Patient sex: F
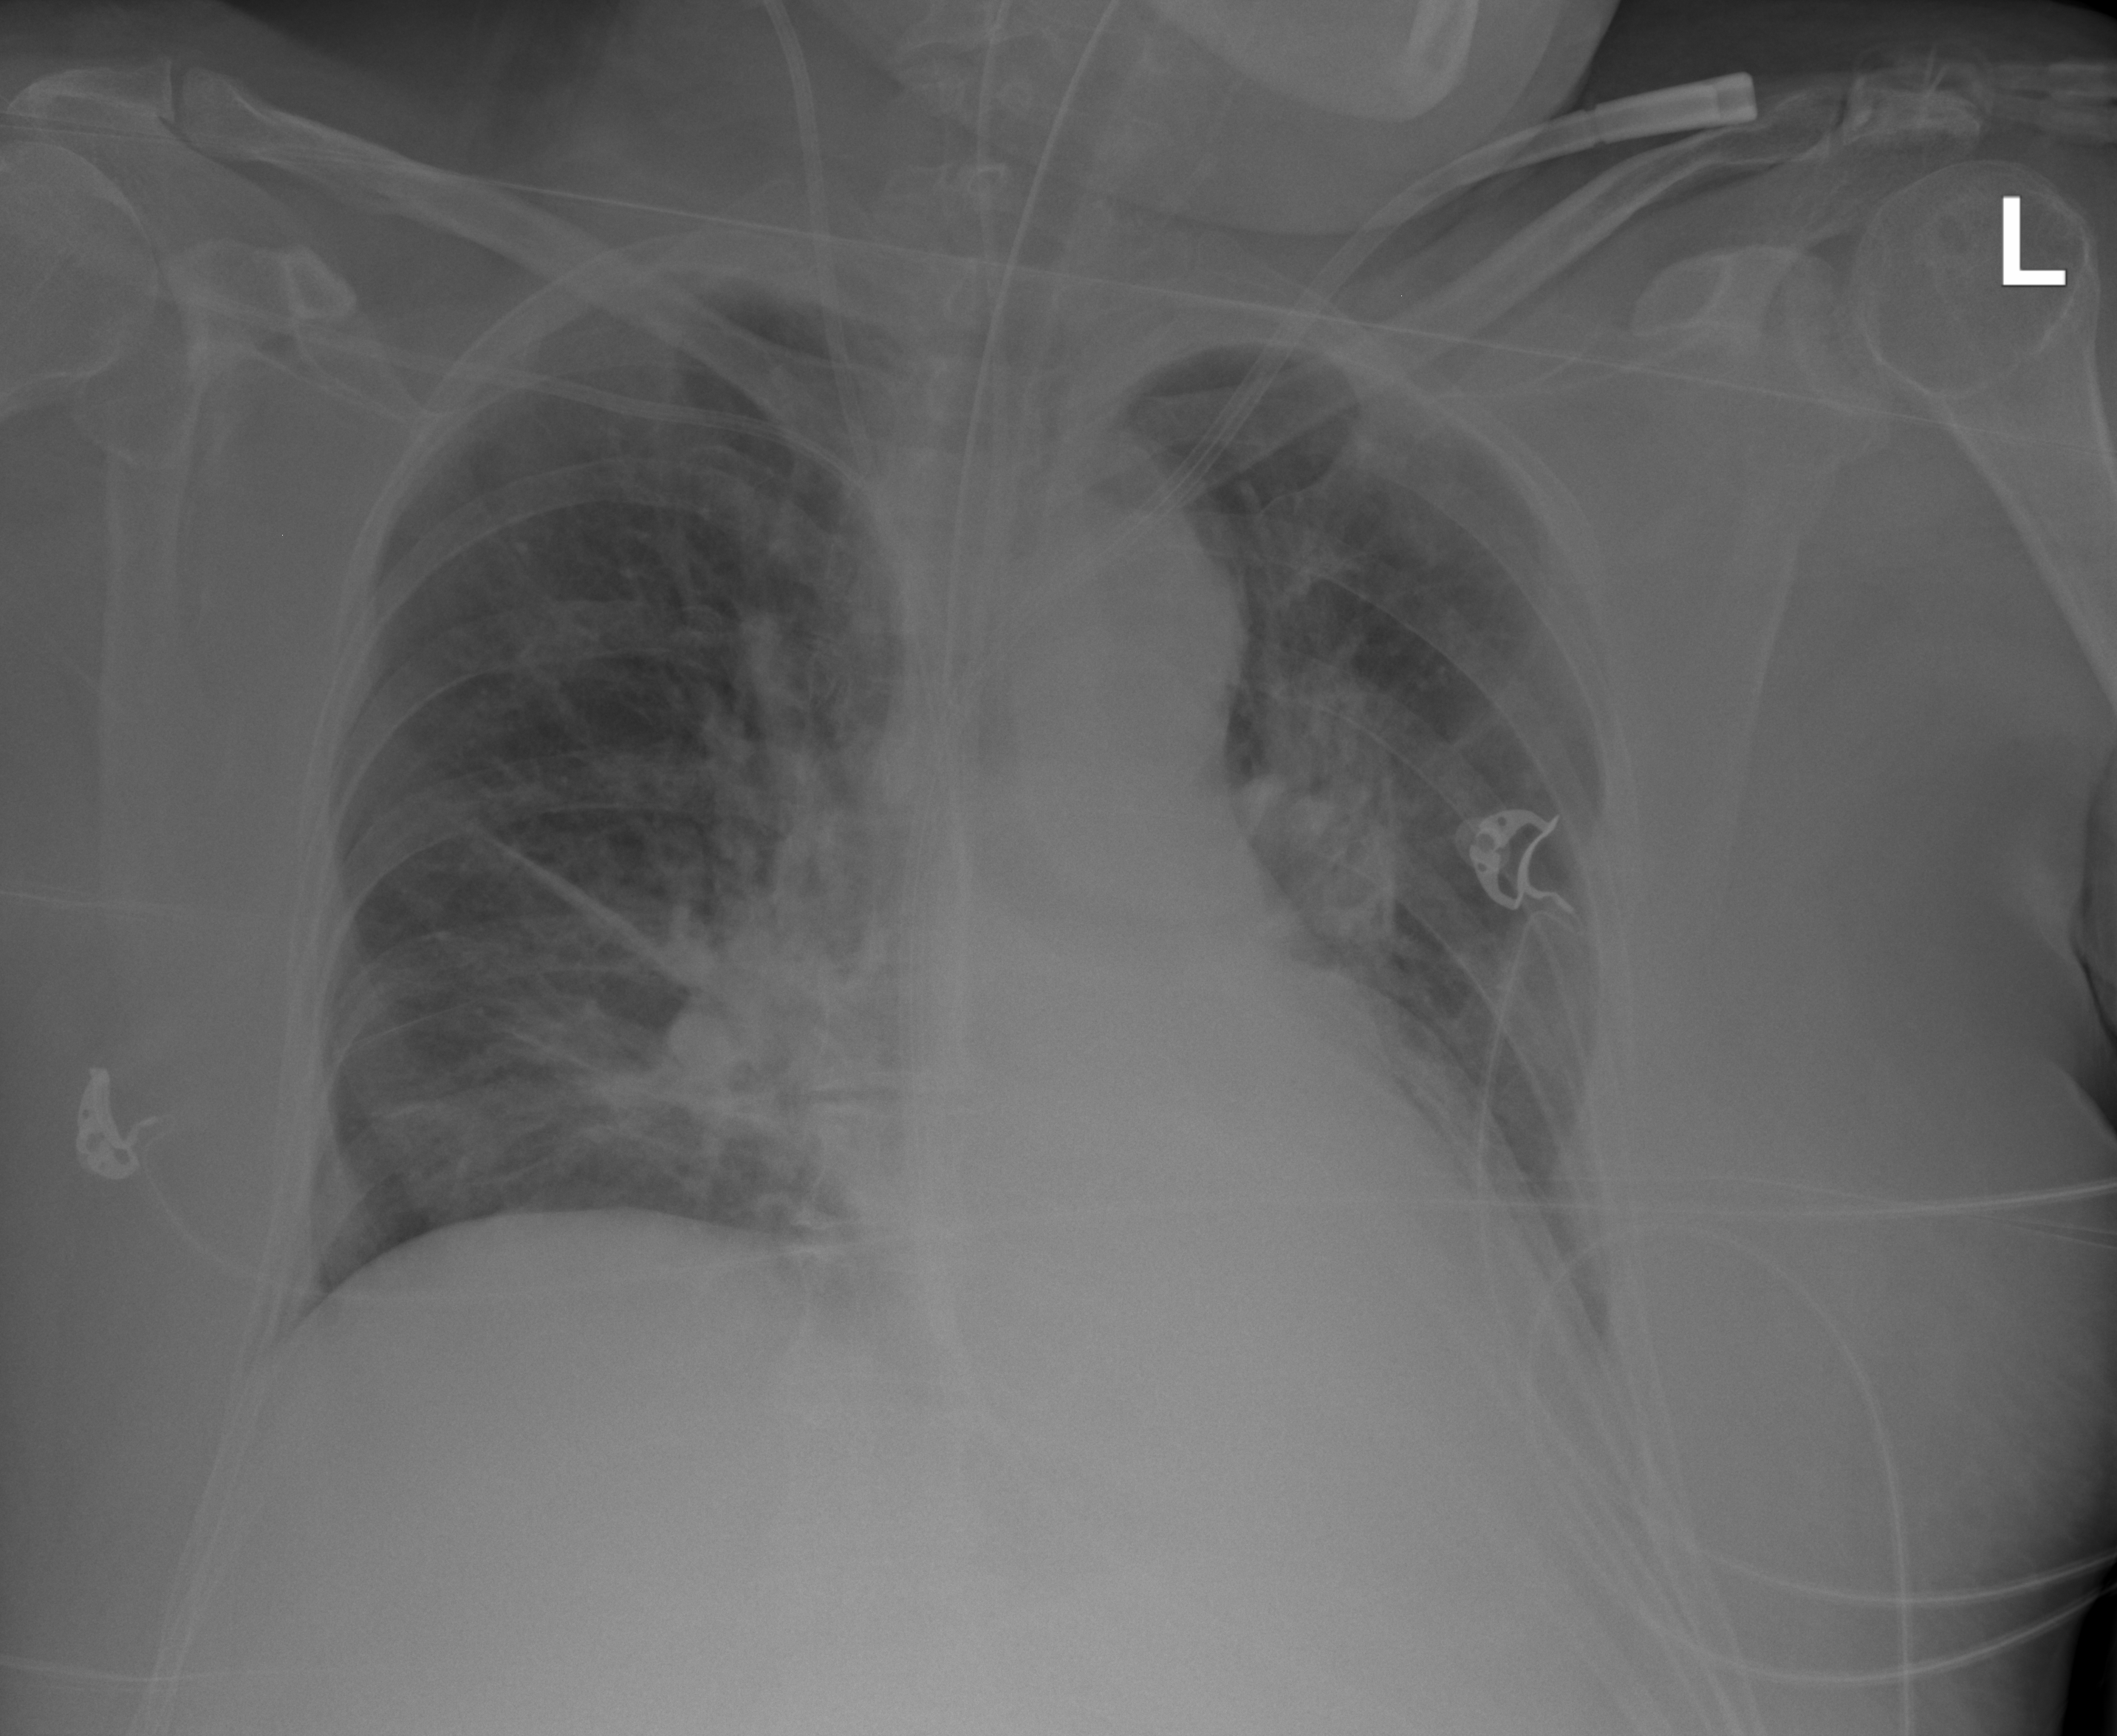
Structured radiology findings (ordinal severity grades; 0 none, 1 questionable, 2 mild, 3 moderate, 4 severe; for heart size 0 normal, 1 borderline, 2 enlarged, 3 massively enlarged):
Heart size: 0
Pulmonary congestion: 2
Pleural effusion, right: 0
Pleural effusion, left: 2
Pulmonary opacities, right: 2
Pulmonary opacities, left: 2
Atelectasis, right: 2
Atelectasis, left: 2